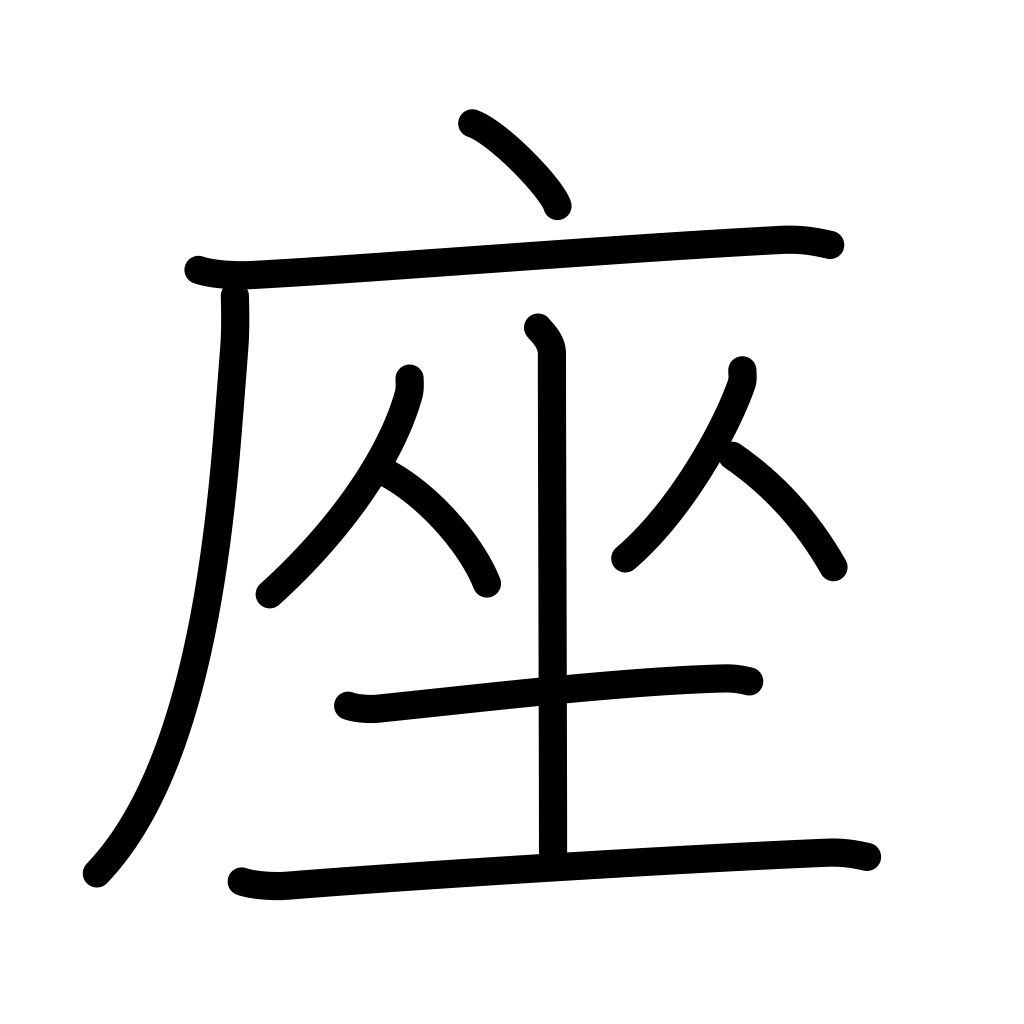
Meaning: squat, seat, cushion, gathering, sit